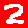
Digit: 2